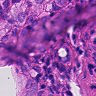
Metastatic tissue present: yes